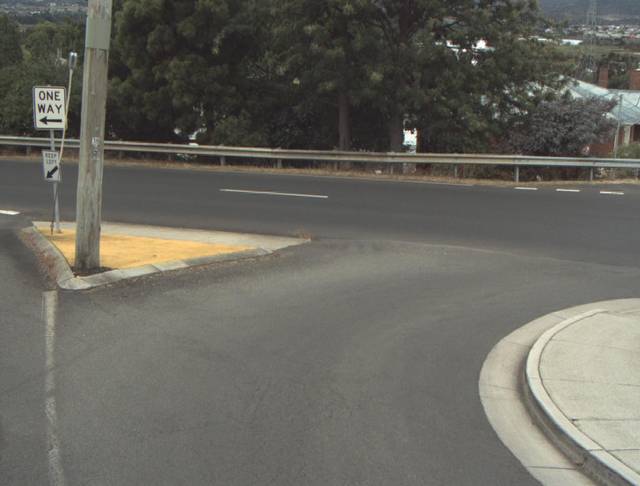
Region: Australia
Coordinates: -41.424, 147.113